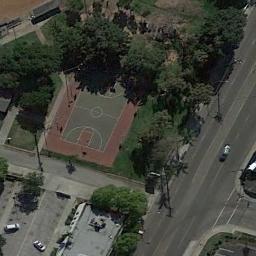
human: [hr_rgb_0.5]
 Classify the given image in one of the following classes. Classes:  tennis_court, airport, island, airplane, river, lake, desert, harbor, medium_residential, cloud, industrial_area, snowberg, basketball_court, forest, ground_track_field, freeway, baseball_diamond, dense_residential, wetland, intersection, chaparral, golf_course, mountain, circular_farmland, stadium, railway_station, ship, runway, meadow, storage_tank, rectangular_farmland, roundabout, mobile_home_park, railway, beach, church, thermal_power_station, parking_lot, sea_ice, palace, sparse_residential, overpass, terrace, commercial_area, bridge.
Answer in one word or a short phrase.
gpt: basketball_court